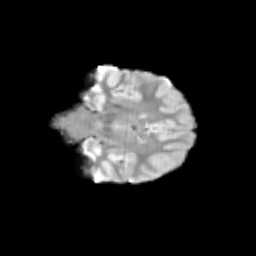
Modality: T2w
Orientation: coronal
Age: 11
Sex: female
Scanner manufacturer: siemens
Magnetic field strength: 3 T
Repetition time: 3.8 s
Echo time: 0.07 s